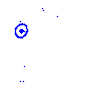
Particle: kaon